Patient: sex M, age 75
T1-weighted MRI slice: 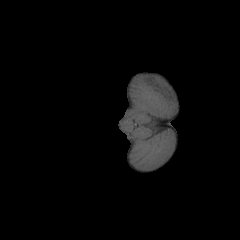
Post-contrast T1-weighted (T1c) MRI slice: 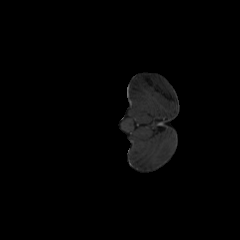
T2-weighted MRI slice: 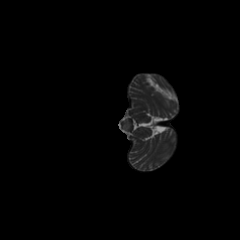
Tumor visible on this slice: no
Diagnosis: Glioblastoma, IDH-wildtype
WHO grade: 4